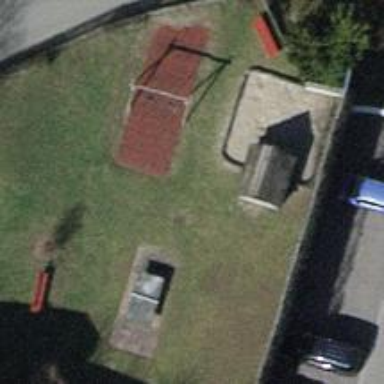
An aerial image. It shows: Garages with flat grass-covered roofs.